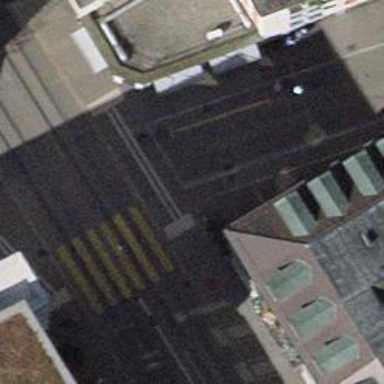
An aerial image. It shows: Unmarked crossing with traffic calming table on the road.